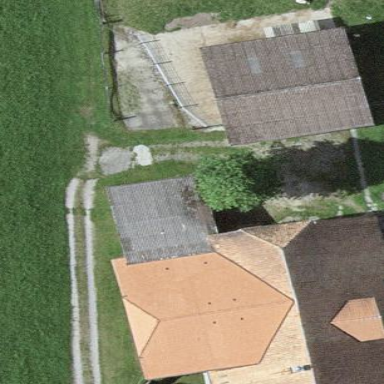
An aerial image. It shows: Farm building.